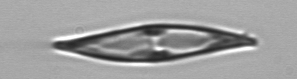
Label: Pleurosigma